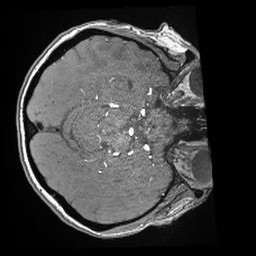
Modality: angio
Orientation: axial
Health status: ill
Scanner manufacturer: siemens
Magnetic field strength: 3 T
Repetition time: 0.02 s
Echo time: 0.0033 s